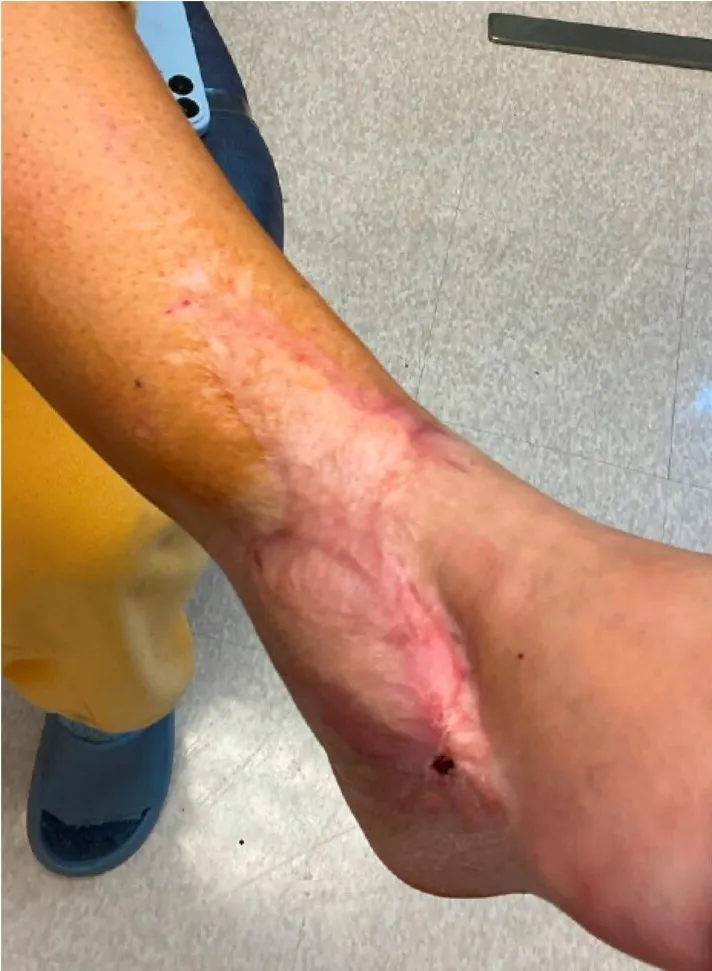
Right lower extremity 12-months postoperatively after flap salvage procedure.
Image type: medical_photograph (skin_photograph)